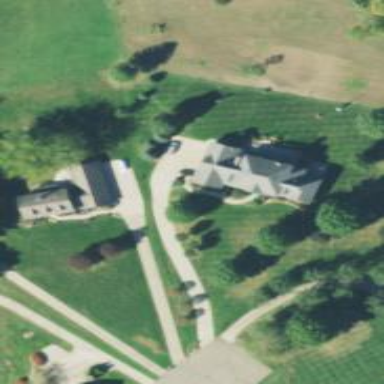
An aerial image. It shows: Driveway.